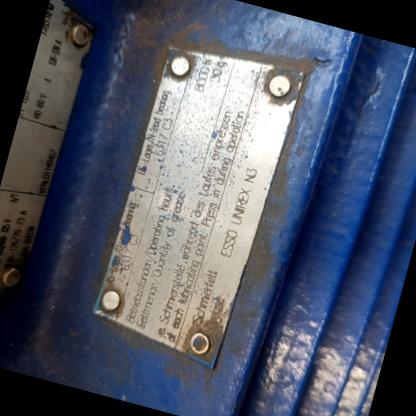
Klasa: tabliczka-znamionowa